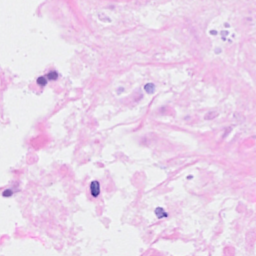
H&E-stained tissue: Breast